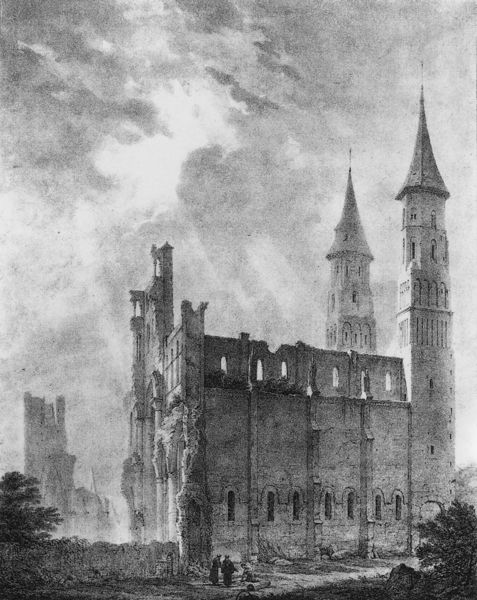
Titel: Ruines de l’abbaye de Jumièges
Künstler: Louis Jacques Mandé Daguerre
Institution: Paris, Bibliothèque Nationale de France, département des Estampes et de la Photographie/ inv.AA3
Schlagwörter: baum, gemälde, himmel, weiß, wolken, bäume, landschaft, menschen, fenster, männer, schwarz, zeichnung, gebäude, schloss, weg, leute, natur, kirche, sonne, personen, spitzen, gotik, turm, mauer, romantik, kirchtürme, bögen, ruine, druck, radierung, schwarzweiß, bleistift, ruinen, romanik, mönch, verfallen, lirche, castle